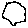
Label: hexagon